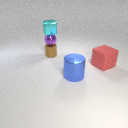
small cyan metal cube above small brown metal cylinder